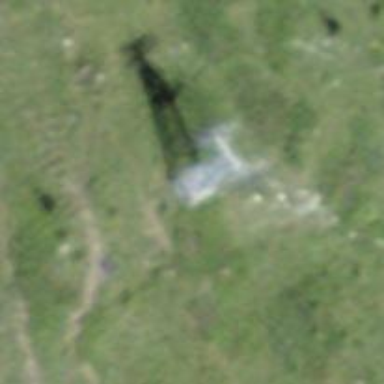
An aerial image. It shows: Pylon used for aerialway.